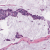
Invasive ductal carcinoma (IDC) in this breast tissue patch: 1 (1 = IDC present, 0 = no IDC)